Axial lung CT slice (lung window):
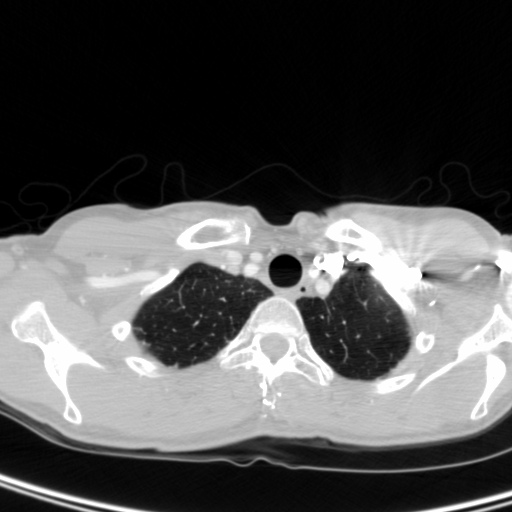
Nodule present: no